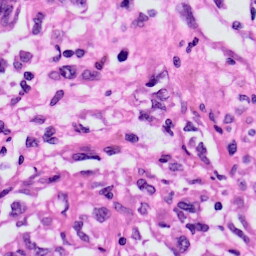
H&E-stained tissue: Skin